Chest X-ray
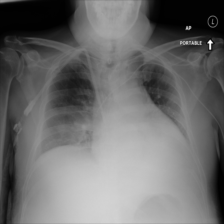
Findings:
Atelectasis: negative
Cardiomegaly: negative
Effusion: negative
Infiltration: positive
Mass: negative
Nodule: negative
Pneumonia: negative
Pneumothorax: negative
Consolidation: negative
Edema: positive
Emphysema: negative
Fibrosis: negative
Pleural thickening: negative
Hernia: negative